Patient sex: M
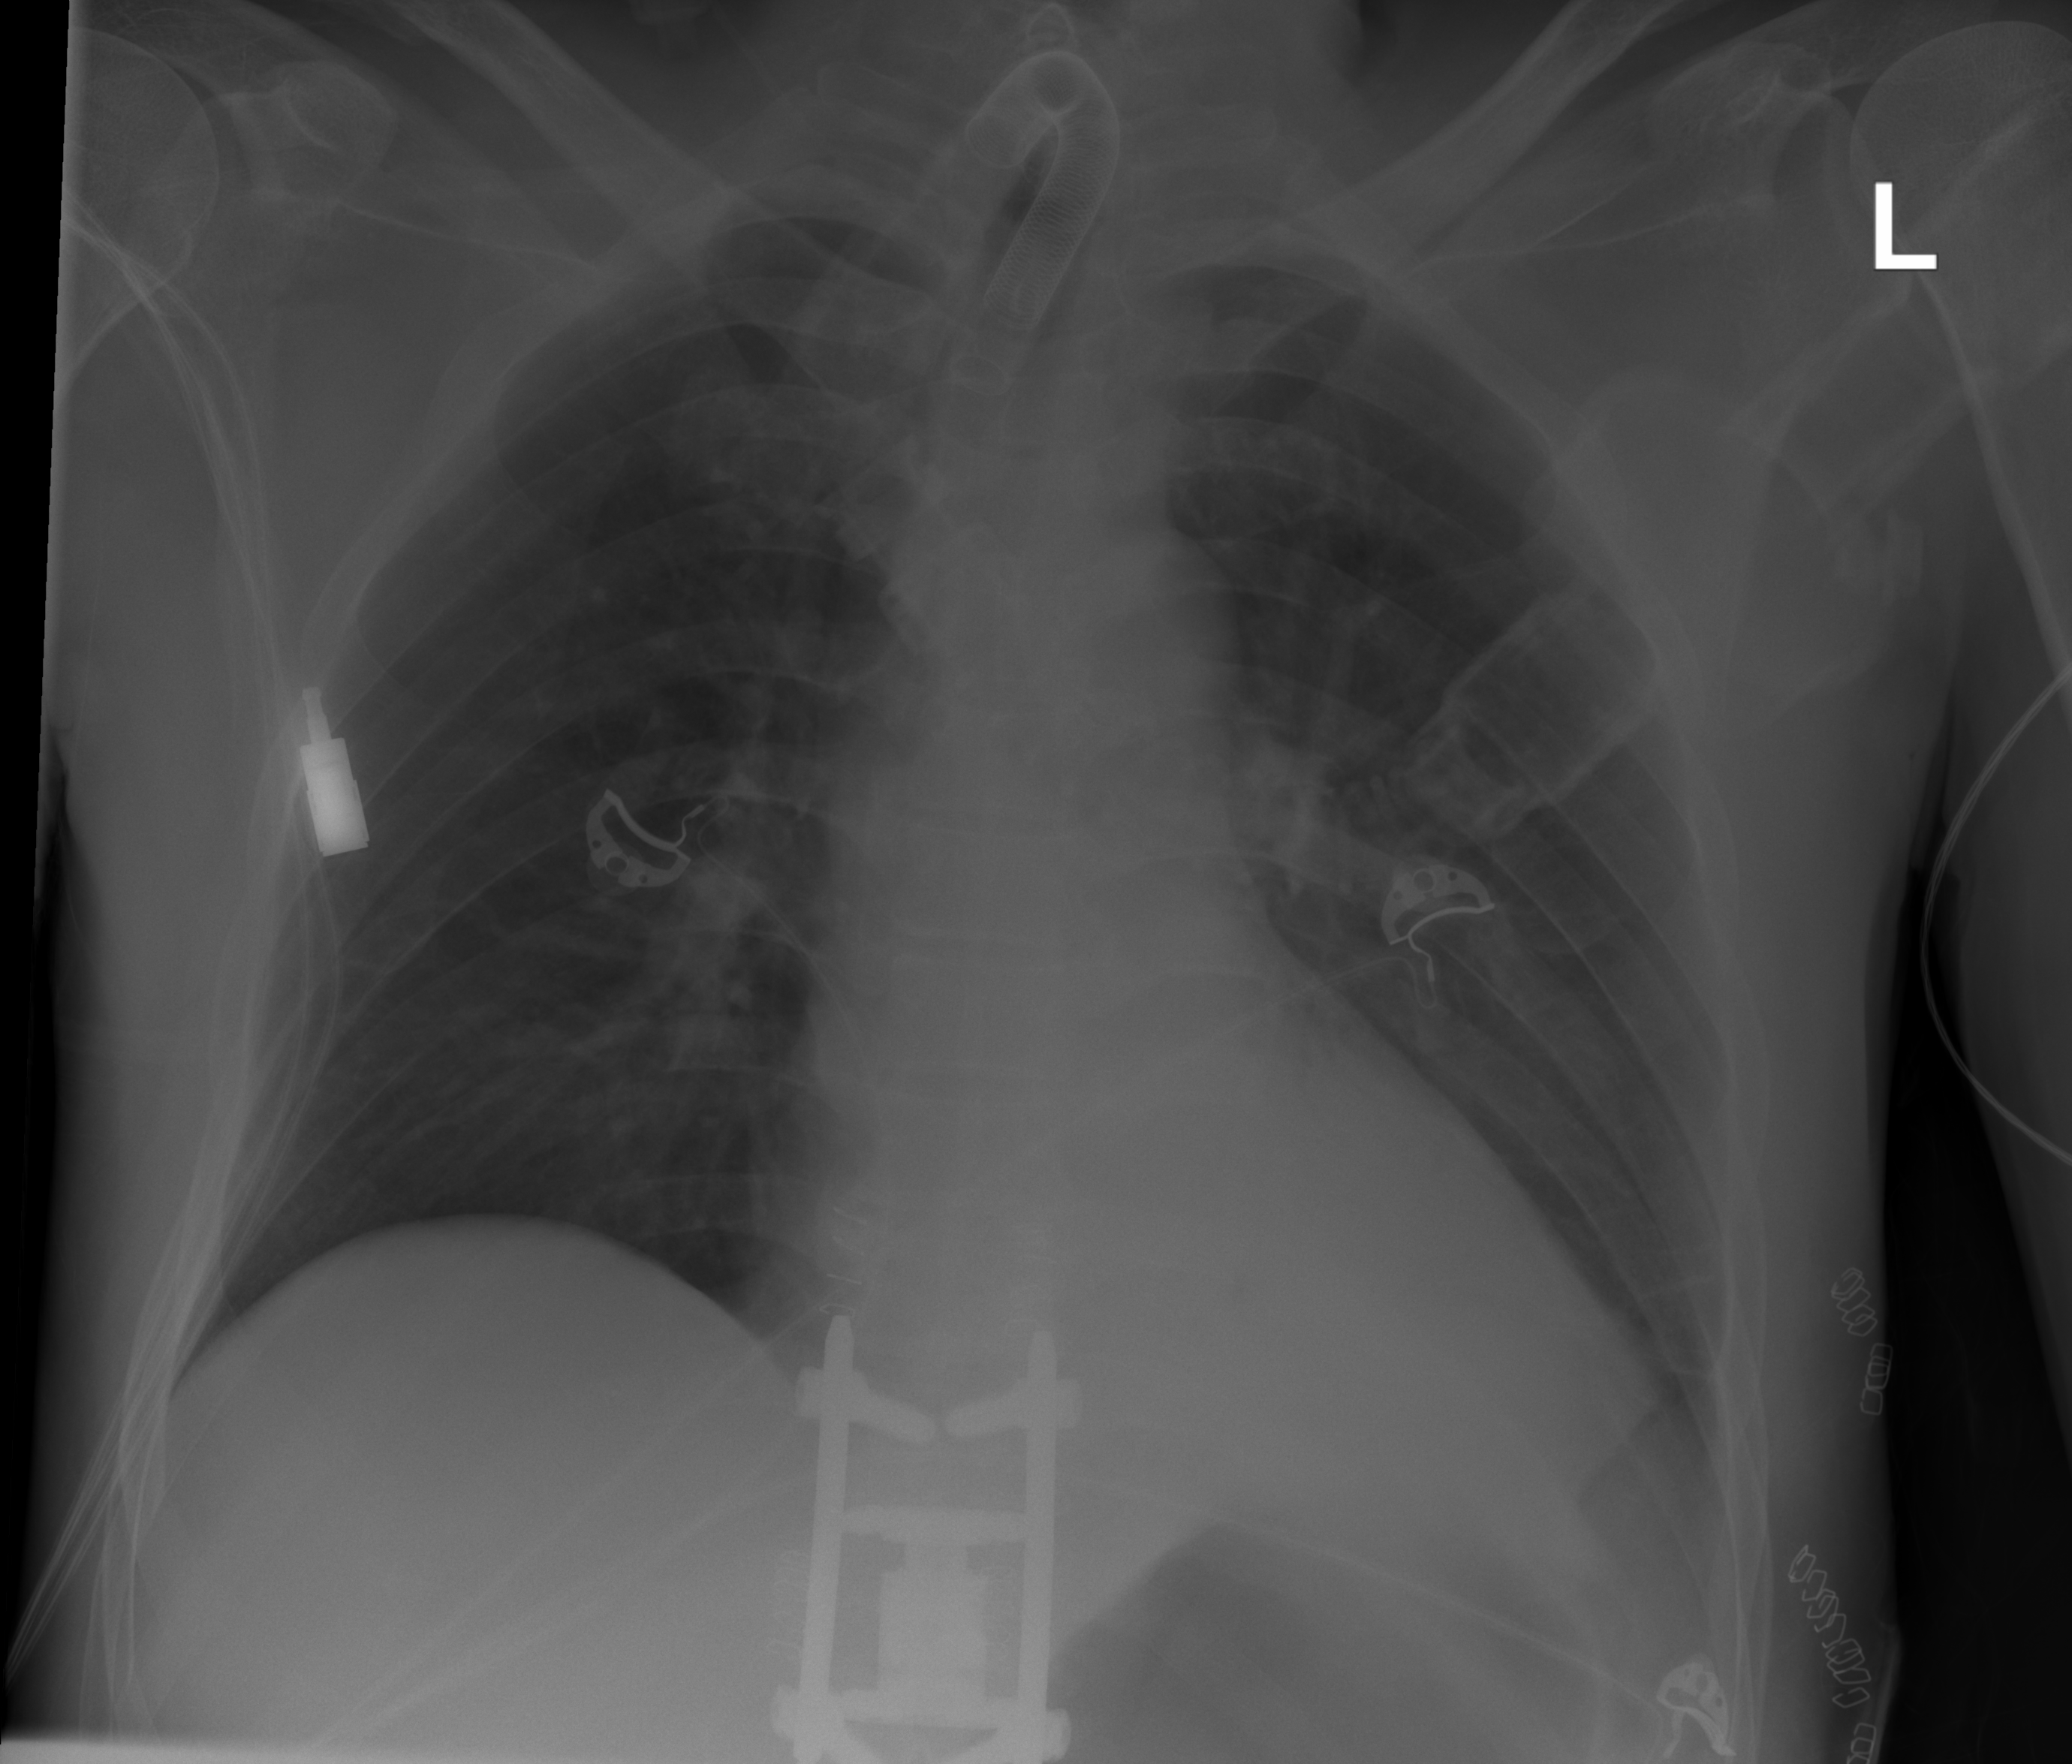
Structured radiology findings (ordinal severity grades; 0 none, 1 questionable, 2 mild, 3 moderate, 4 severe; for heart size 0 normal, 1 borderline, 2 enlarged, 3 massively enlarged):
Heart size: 2
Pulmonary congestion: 0
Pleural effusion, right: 0
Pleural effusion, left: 2
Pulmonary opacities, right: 0
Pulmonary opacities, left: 0
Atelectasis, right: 0
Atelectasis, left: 2